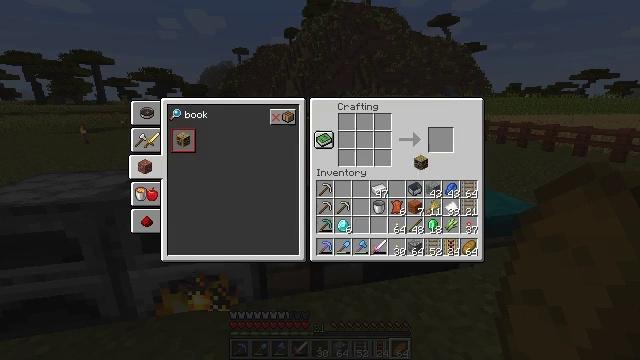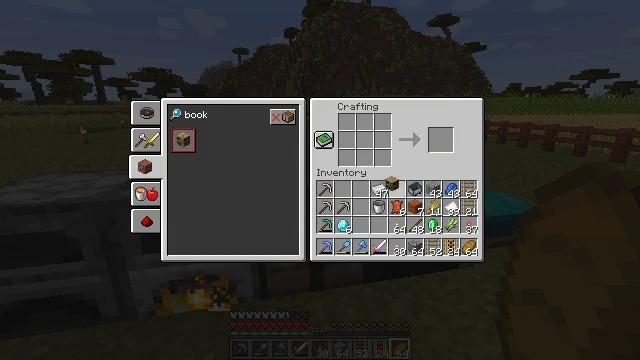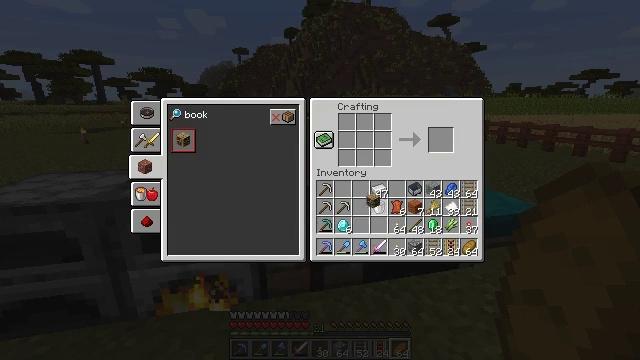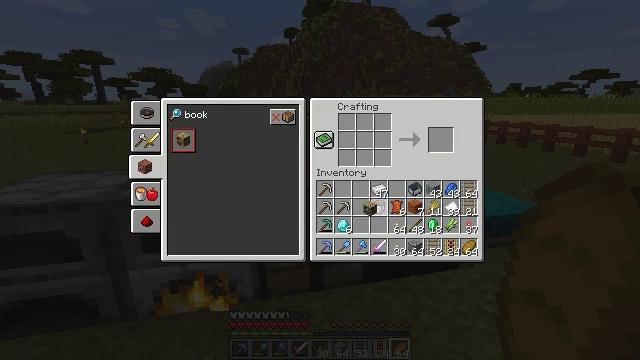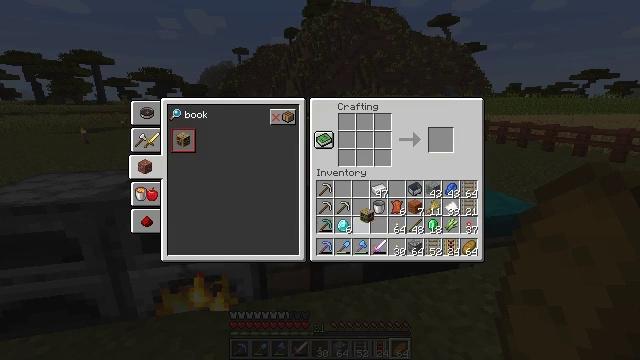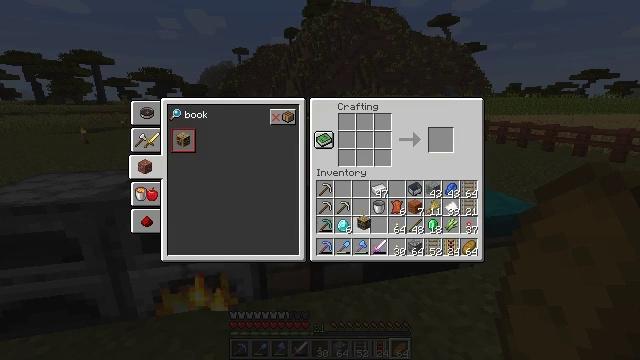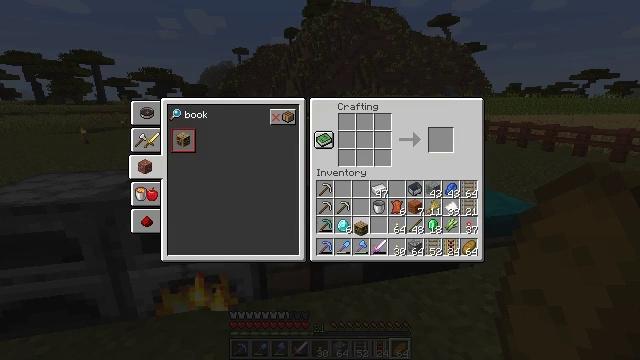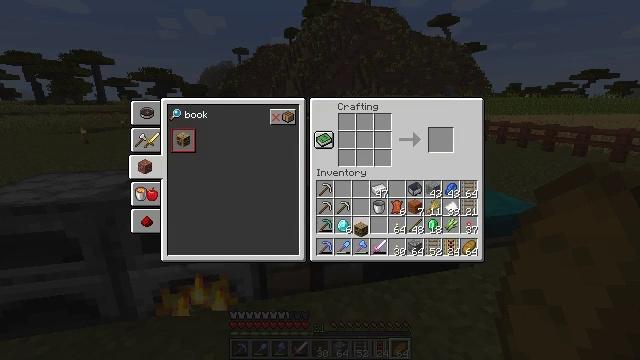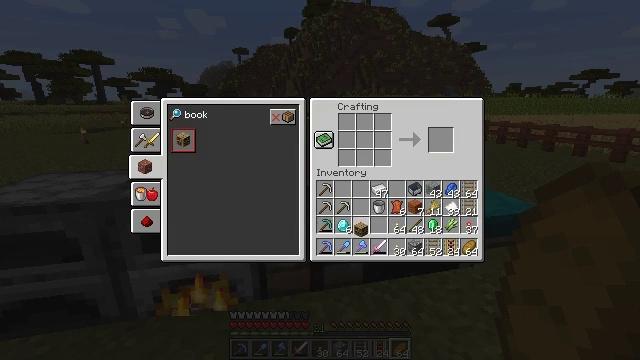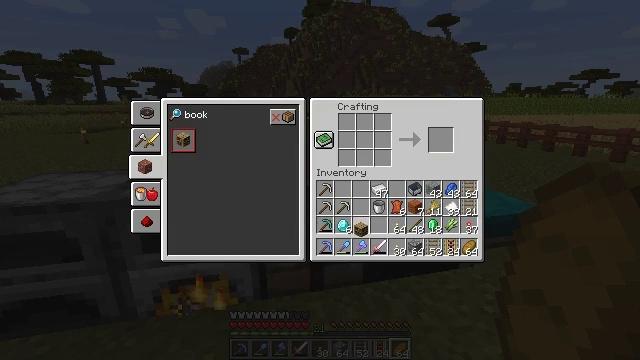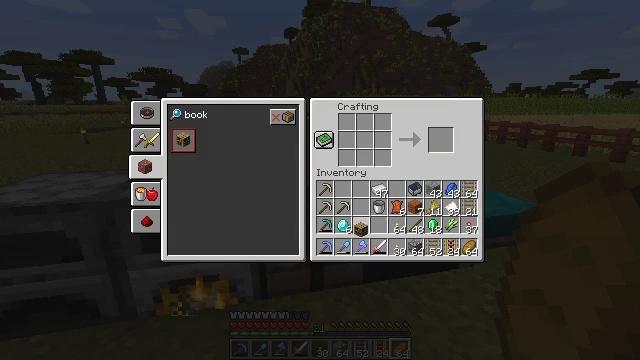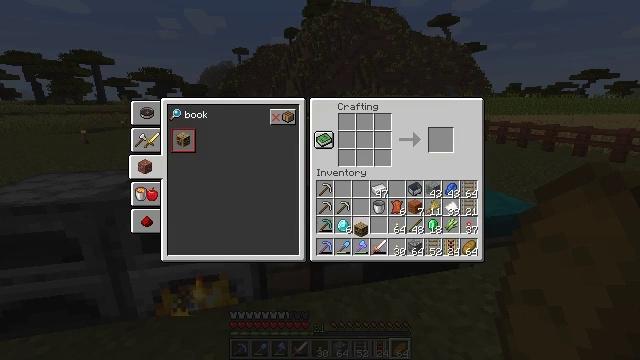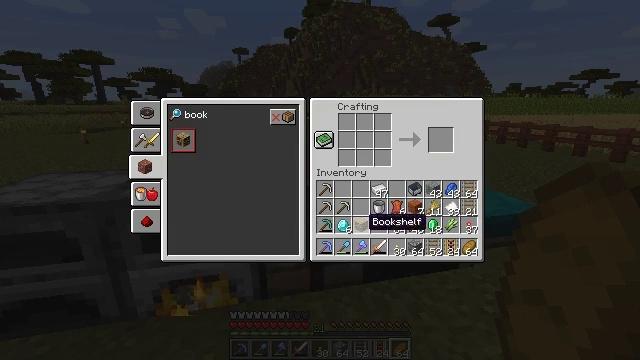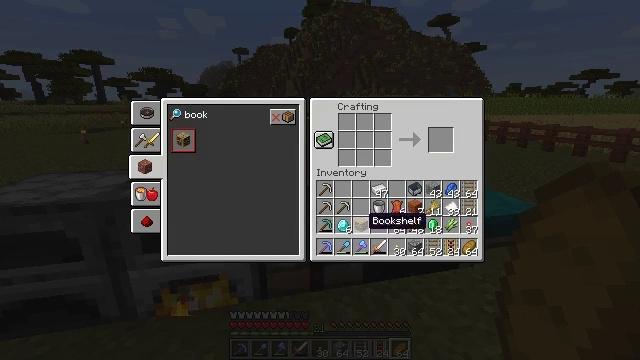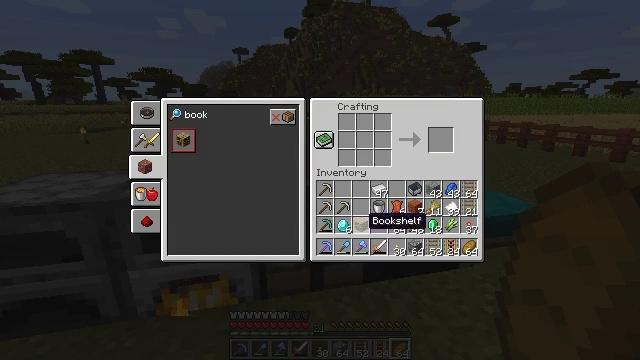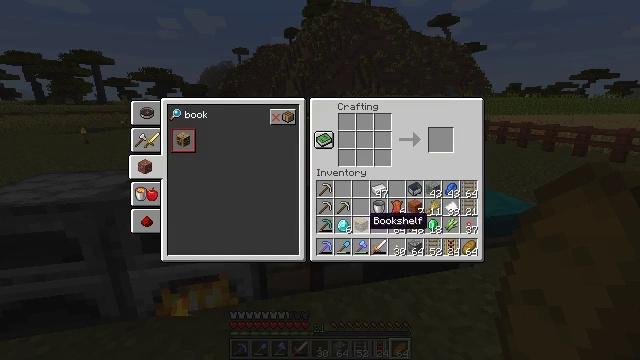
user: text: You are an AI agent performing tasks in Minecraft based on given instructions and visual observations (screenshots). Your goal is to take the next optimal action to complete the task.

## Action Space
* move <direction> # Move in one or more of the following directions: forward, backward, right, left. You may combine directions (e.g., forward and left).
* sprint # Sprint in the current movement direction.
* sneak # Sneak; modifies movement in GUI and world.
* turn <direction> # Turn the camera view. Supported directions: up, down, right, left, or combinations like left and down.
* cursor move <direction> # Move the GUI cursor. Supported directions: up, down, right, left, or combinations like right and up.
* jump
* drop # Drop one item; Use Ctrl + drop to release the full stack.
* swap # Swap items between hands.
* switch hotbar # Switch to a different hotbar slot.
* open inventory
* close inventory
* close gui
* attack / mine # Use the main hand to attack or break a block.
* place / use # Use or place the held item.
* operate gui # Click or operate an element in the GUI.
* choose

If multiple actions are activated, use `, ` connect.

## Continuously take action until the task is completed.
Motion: motion action
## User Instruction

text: Place two acacia planks on the crafting table to make an acacia pressure plate.
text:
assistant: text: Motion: cursor move left and down, open gui
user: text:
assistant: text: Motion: cursor move left and down
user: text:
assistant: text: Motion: cursor move down
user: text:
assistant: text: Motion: cursor move down
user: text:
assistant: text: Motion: no_op
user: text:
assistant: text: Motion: no_op
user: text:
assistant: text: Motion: no_op
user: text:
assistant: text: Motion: no_op
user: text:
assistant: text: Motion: no_op
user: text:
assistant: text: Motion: operate gui
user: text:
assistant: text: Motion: operate gui
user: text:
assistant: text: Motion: no_op
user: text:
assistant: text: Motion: no_op
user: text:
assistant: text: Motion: no_op
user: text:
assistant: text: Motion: no_op
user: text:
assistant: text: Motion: no_op
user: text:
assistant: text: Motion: no_op
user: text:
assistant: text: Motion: cursor move right
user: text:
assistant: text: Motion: cursor move right and up
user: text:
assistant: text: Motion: cursor move right
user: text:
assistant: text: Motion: cursor move right
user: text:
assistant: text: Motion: no_op
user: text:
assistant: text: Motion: no_op
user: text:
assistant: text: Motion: no_op
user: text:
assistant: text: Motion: no_op
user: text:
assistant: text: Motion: no_op
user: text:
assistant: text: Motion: no_op
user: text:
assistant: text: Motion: no_op
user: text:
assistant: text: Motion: no_op
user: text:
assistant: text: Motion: no_op